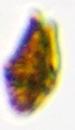
Label: Akashiwo